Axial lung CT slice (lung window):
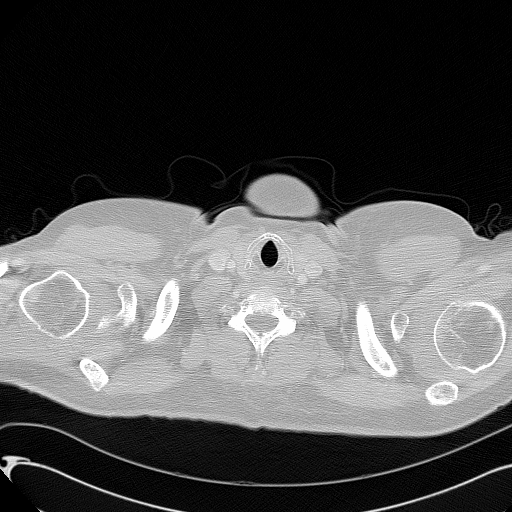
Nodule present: no